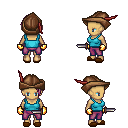
a pixel art fantasy rpg character, female body template, human, tanned skin, teal pirate shirt, magenta pants, pink long mohawk hairstyle, leather cap, gold gloves, brown slippers, dagger, four views (front, back, left, right), 2x2 character sprite sheet, small pixel art, hard edges, no anti-aliasing